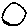
Label: circle